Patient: sex M, age 42
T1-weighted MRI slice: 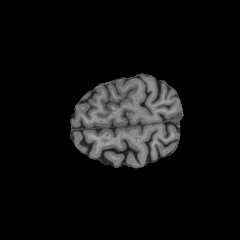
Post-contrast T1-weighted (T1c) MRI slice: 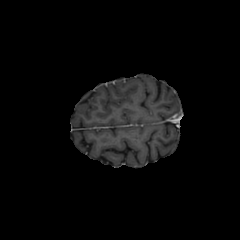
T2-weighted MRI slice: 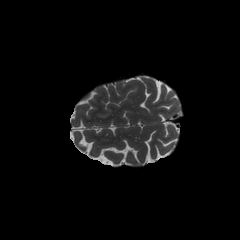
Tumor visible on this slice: no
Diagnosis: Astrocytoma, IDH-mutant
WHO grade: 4